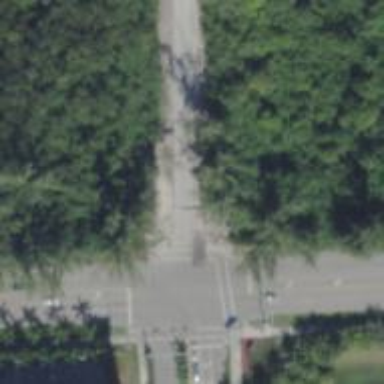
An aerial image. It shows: Crossing road.